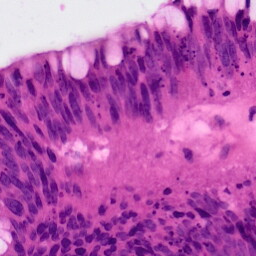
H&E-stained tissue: Colon